八年级 · 解析几何
如图, 在数轴上点 $A$ 表示的实数是

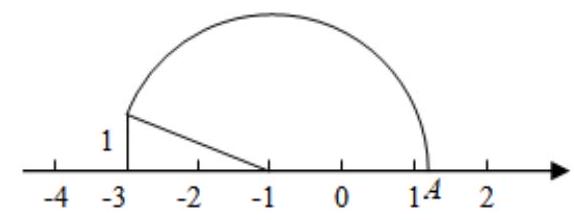
答案: $-1+\sqrt{5}$